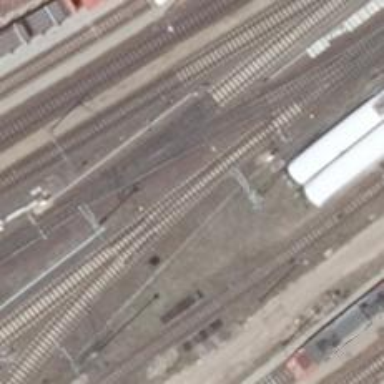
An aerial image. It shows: Railway switch.